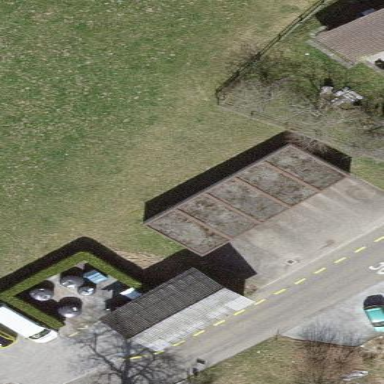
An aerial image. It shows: Garages with flat roofs.